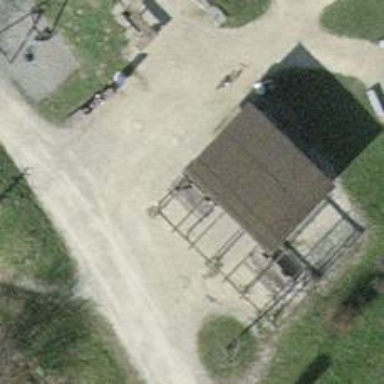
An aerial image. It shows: Picnic table located in leisure land area.